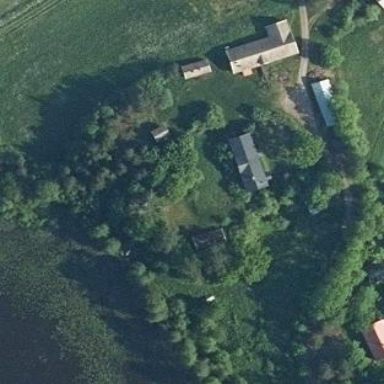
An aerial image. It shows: Farmyard area.